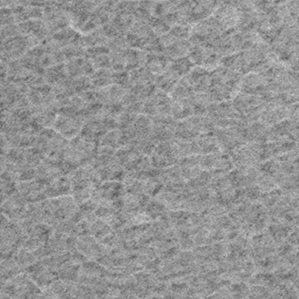
Label: frost